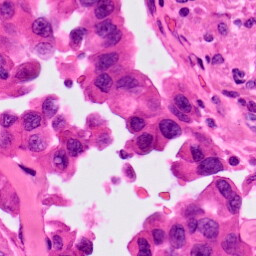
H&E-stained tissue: Lung